Field crop: tomato
Growth stage: 2
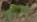
Species: solanum